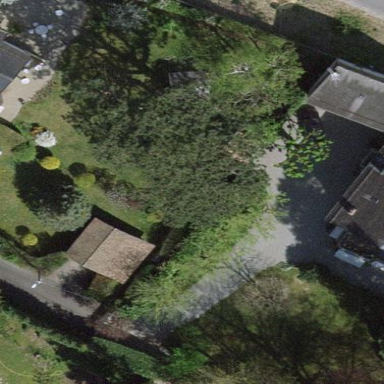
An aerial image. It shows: Garden enclosed by fence.